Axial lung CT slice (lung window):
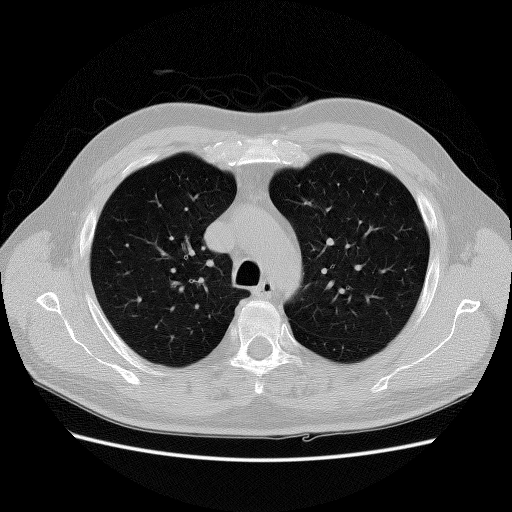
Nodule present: no